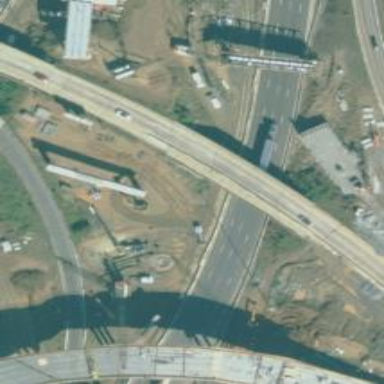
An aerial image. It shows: Man-made bridge.